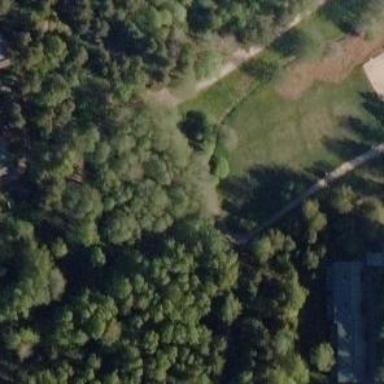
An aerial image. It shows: Disc golf course designed for leisure and sport.